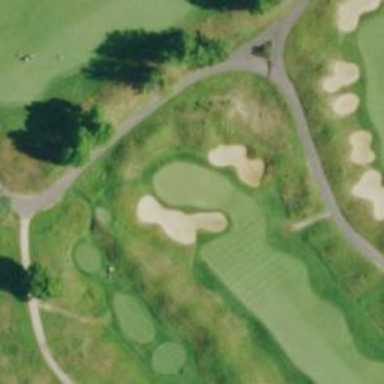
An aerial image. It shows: View of golf hole.